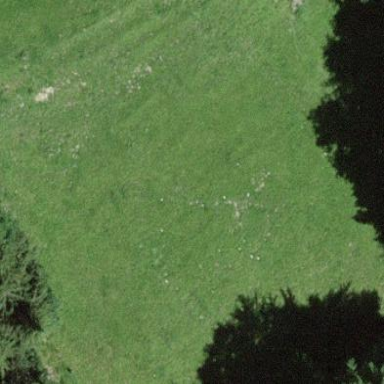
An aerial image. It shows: Beautiful meadow.